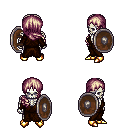
a pixel art fantasy rpg character, male body template, skeleton, brown robe, teal pants, white blonde right-swept hairstyle, gold boots, shield, four views (front, back, left, right), 2x2 character sprite sheet, small pixel art, hard edges, no anti-aliasing